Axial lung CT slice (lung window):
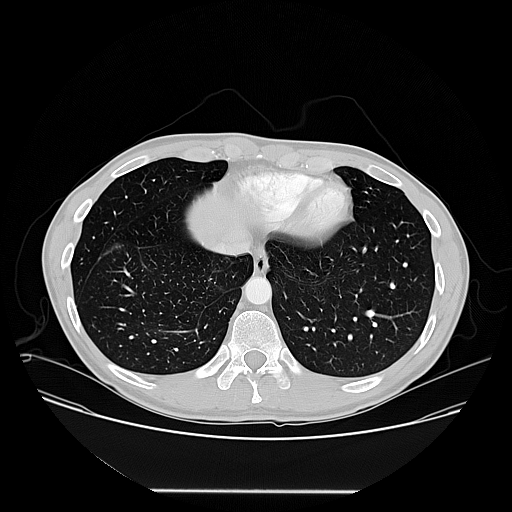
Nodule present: no